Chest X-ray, PA view. Patient: 50 years old, sex F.
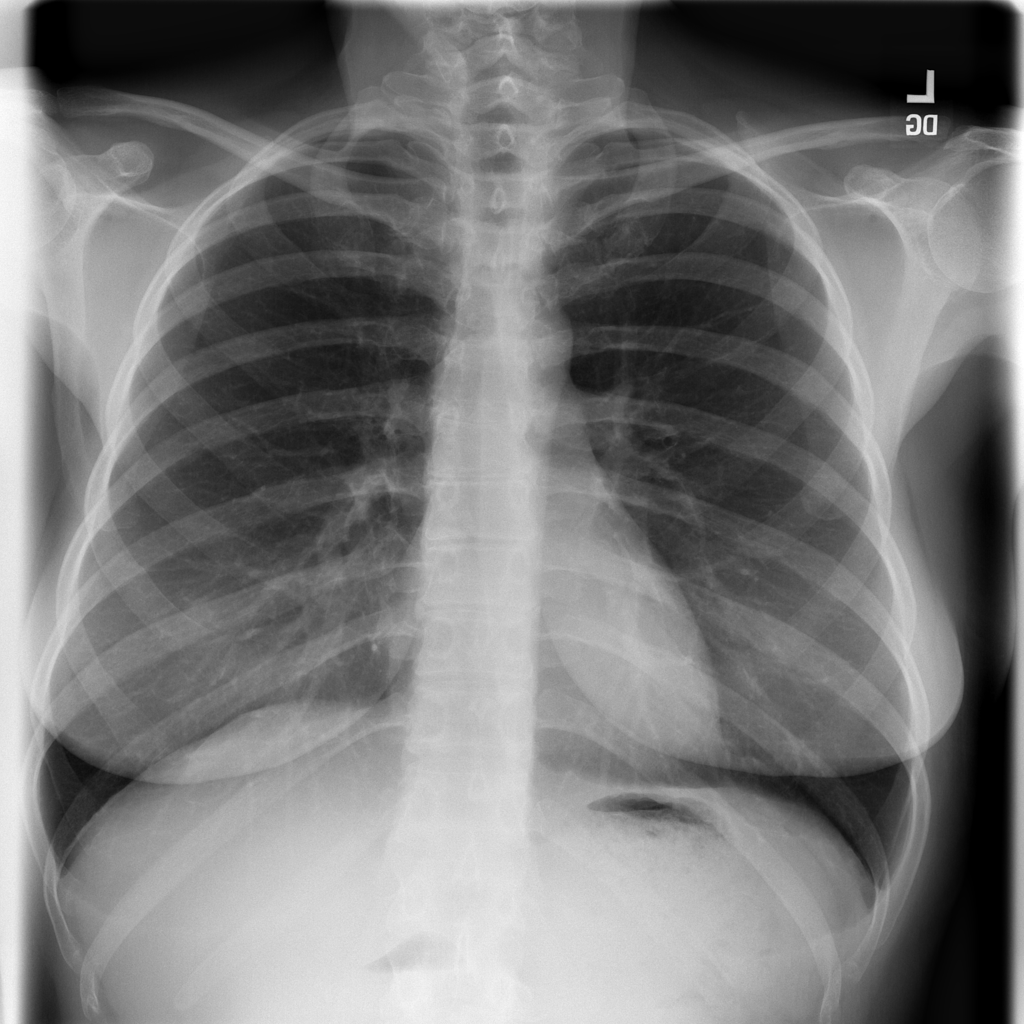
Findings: No Finding